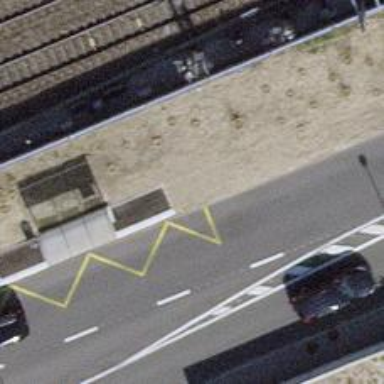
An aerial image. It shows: Platform for public transport with shelter.